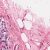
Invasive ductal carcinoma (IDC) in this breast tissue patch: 0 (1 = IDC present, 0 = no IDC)